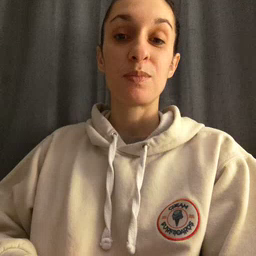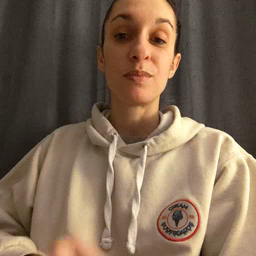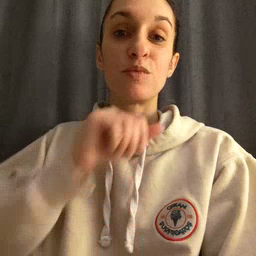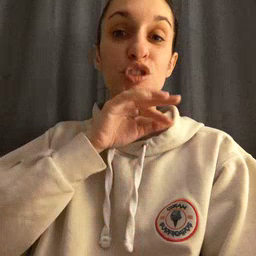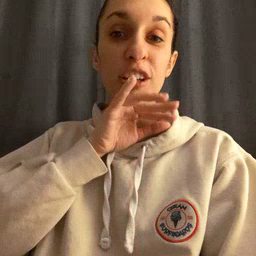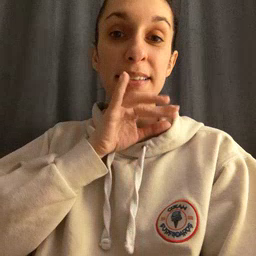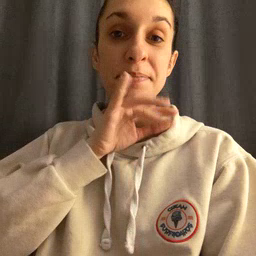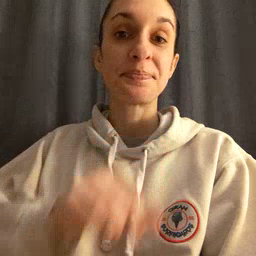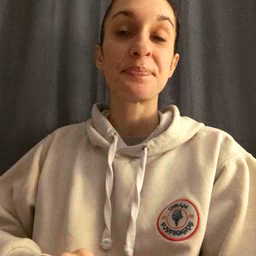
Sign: dirty